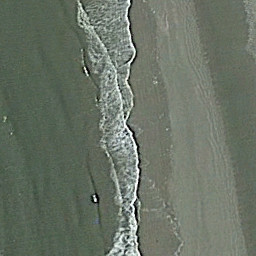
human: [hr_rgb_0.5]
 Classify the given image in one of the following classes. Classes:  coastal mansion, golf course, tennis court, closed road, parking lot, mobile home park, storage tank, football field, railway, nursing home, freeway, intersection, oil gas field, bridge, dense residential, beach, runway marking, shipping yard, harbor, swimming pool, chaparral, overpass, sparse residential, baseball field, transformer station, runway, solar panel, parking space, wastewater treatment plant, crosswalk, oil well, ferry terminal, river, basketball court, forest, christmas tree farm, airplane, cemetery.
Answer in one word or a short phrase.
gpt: beach